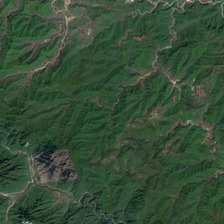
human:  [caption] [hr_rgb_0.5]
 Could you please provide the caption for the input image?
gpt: in the narrow area along roads the mountain is brown while it is green in other parts .

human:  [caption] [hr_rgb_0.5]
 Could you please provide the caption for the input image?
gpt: mountains in this range are with bald ridges .

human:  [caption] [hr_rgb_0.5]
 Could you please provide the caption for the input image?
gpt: in the narrow area along roads the mountain is brown while it is green in other parts .

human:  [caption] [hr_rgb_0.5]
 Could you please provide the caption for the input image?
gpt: in the narrow area along roads the mountain is brown while it is green in other parts .

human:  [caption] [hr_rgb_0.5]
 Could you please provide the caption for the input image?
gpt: it is a piece of irregular green mountains .